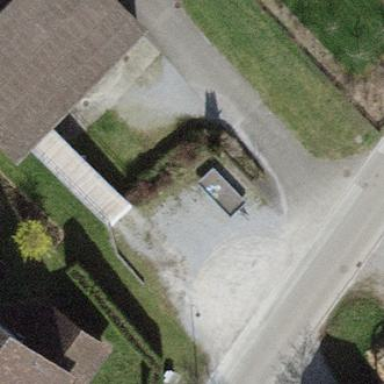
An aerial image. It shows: Parking area with fine gravel surface.